Question: I am trying to create a stacked bar using highchart library to have interactions similar to the one attached with this query.
Is there a way to edit the axis style as depicted above to have hatched lines for a particular period? Also i am looking to add additional labels (like year and version highlighted). Could someone direct me to the properties that can be tweaked for this?

<URL>
'''
$(function () {
$('#container').highcharts({
chart : {
type : 'bar',
events : {
click : function () {
var i,
j = 0;
var chart = $('#container').highcharts();
for (i = 0; i < chart.series.length; i++) {
chart.series[i].data[i].select(false, false);
}
}
}
},
title : {
text : ''
},
xAxis : {
categories : ['United States', 'Canada', 'Germany', 'Italy', 'Spain'],
minorGridLineWidth : 0
},
yAxis : {
min : 0,
title : {
text : ''
},
labels : {
enabled : false
},
gridLineColor : 'transparent',
stackLabels : {
style : {
color : 'black'
},
enabled : true
}
},
legend : {
enabled : true
},
plotOptions : {
series : {
stacking : 'normal',
allowPointSelect : true,
states : {
select : {
color : null,
borderWidth : 500,
borderColor : 'blue',
accumulate : true
},
},
dataLabels : {
enabled : true
},
events : {
legendItemClick : function () {
// alert('I am an alert');
var chart = $('#container').highcharts();
for (var i = 0; i < chart.series.length; i++) {
if (this.name === chart.series[i].name) {
for (var j = 0; j < chart.series[i].data.length; j++) {
chart.series[i].data[j].select(true, true);
}
}
}
/* for (var i = 0; i < chart.series.length; i++) {
if (this.name !== chart.series[i].name) {
for (var j = 0; j < chart.series[i].data.length; j++) {
chart.series[i].data[j].update({opacity: 0.1 })
}
}
}*/
}
}
}
},
tooltip : {
enabled : true
},
series : [{
name : 'Consulting',
data : [500, 323, 421, 744, 210]
}, {
name : 'Support',
data : [223, 244, 213, 244, 122]
}, {
name : 'training',
data : [232, 542, 365, 762, 341]
}, {
name : 'training2',
data : [232, 542, 365, 762, 341]
}, {
name : 'other',
data : [232, 542, 365, 762, 341]
}, {
name : 'Software2',
data : [343, 423, 464, 727, 75]
}
]
});
});
Highcharts.theme = {
colors: ['#E6E6E6', '#808080', '#B2B2B2', '#CCCCCC','#999999','#525252','#404040','#4D4D4D'],
chart: {
backgroundColor: {
linearGradient: [0, 0, 0, 0],
stops: [
[0, 'rgb(255, 255, 255)'],
[1, 'rgb(240, 240, 255)']
]
},
},
title: {
style: {
color: '#000',
font: 'bold 16px "Trebuchet MS", Verdana, sans-serif'
}
},
subtitle: {
style: {
color: '#666666',
font: 'bold 12px "Trebuchet MS", Verdana, sans-serif'
}
},
legend: {
itemStyle: {
font: '9pt Trebuchet MS, Verdana, sans-serif',
color: 'black'
},
itemHoverStyle:{
color: 'gray'
}
}
};
'''
jsfiddle for the code done so far.
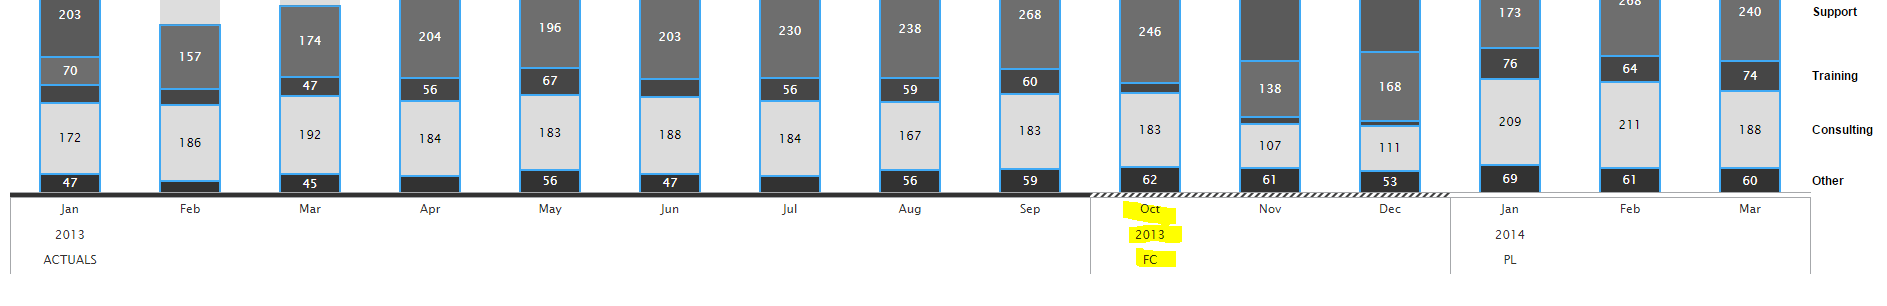
Answer: You can disable axis line by setting <URL> to add path.